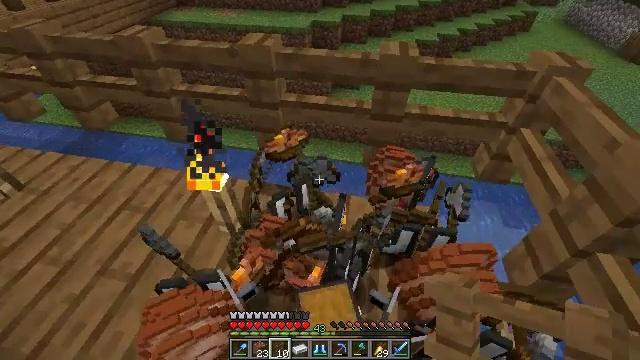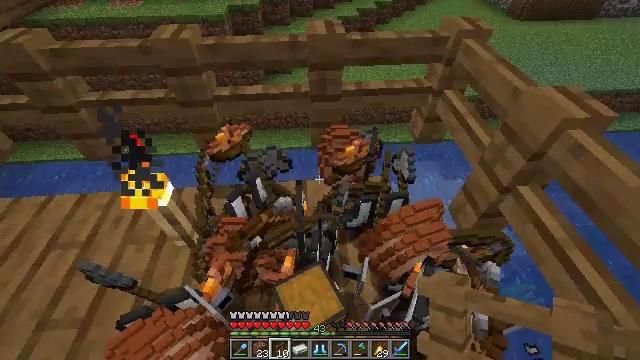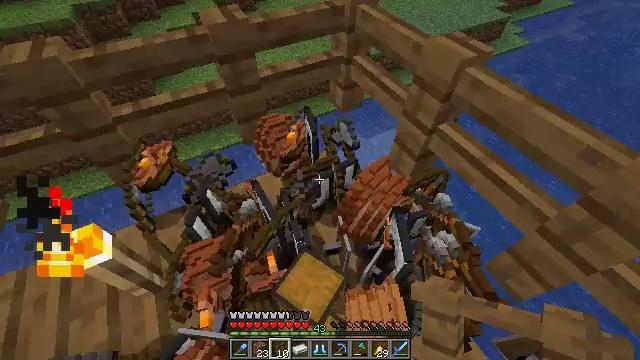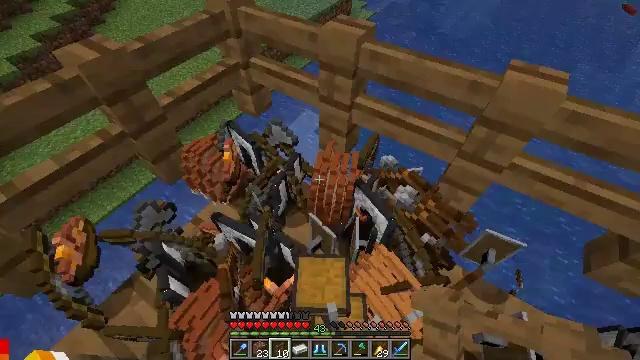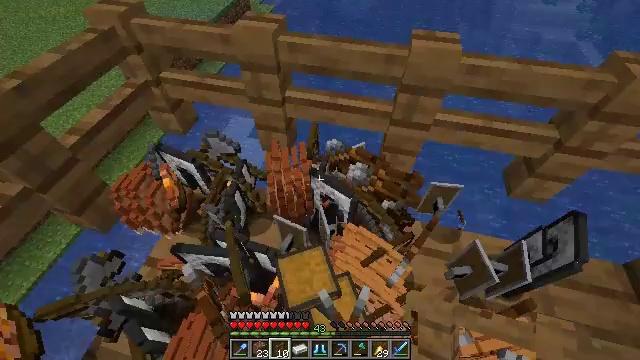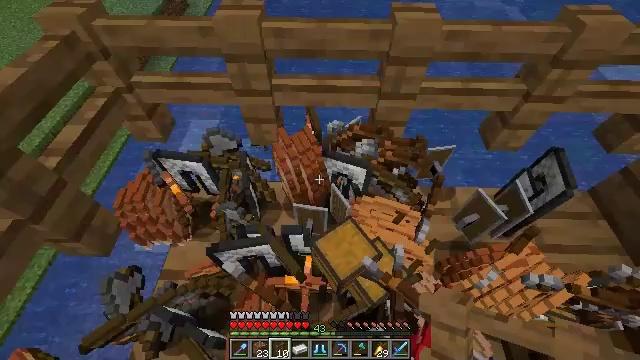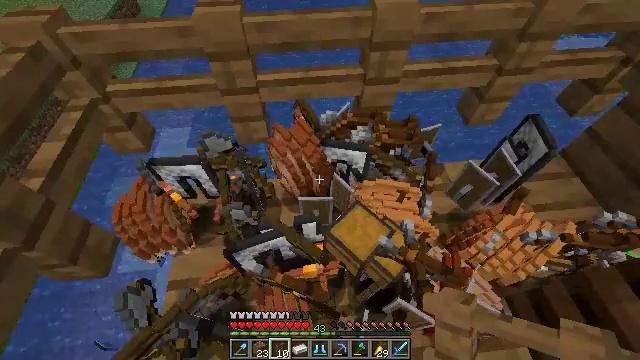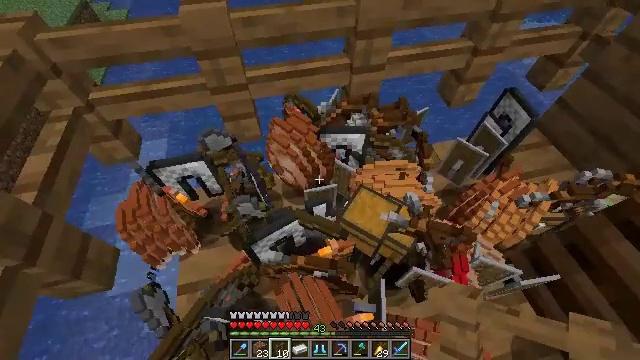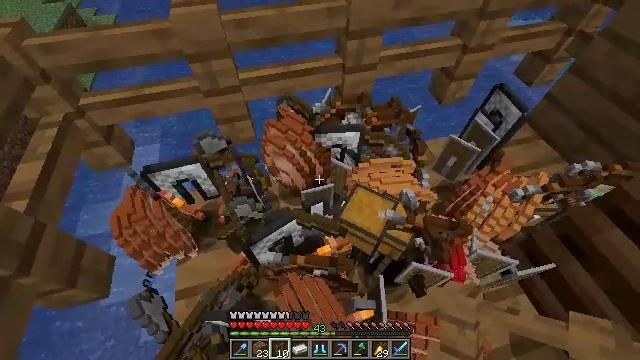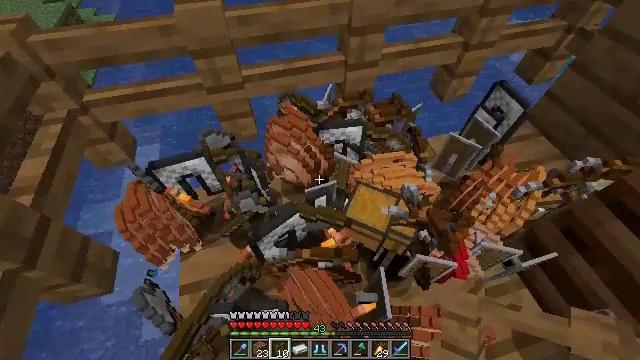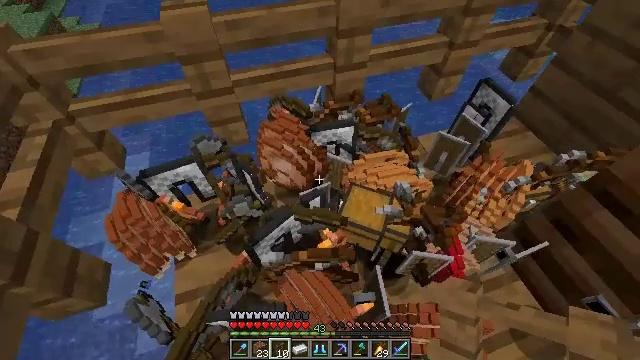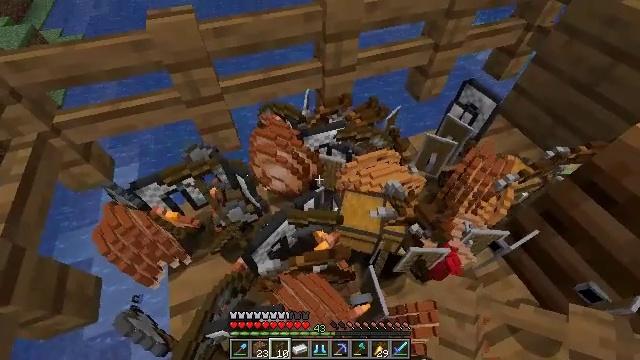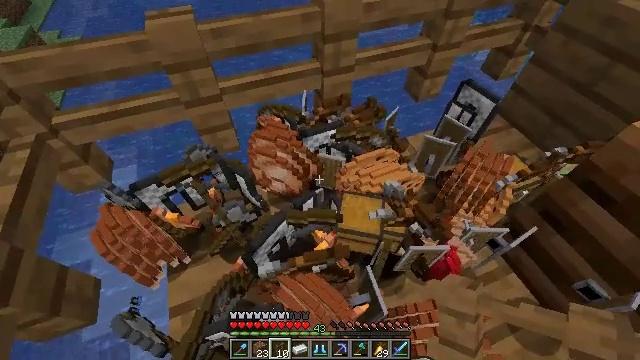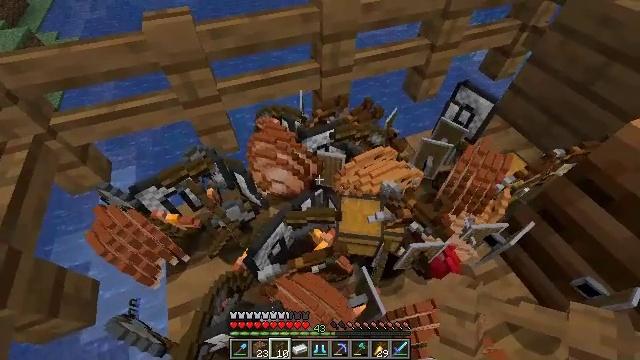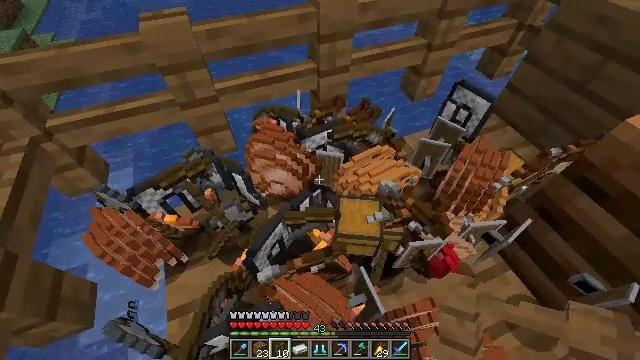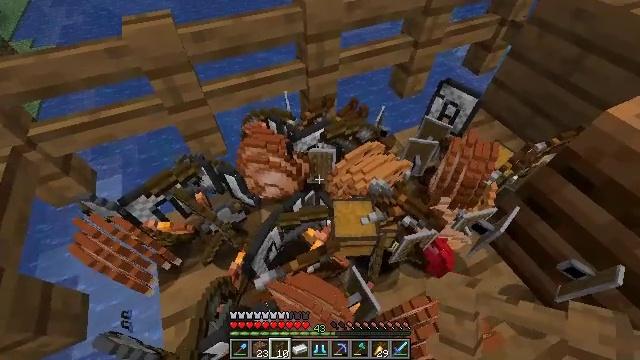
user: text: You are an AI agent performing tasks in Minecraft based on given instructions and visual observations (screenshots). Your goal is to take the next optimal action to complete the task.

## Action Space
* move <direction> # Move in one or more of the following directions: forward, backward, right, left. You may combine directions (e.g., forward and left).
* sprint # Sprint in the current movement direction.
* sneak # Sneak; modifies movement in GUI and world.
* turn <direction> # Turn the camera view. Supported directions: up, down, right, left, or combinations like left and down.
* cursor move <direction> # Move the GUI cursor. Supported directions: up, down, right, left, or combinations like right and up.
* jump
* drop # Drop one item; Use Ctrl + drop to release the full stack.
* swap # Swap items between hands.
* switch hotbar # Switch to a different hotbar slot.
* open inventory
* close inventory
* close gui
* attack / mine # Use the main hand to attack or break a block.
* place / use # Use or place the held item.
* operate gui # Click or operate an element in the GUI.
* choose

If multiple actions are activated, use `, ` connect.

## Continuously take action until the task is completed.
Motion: motion action
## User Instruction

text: Drop chainmail leggings.
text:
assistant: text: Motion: move left, turn right and down
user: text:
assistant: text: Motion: move left, turn right and down
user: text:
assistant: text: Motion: move left, turn right
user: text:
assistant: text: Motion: move left, turn right
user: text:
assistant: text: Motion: move left, turn right and down
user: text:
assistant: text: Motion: turn right
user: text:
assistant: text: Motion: turn right
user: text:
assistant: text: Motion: turn right
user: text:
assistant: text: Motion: no_op
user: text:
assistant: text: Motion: turn right
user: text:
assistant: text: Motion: turn right and up
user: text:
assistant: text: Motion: no_op
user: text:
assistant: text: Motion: no_op
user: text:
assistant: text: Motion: no_op
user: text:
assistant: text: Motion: turn right
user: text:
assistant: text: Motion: turn right
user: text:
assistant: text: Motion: no_op
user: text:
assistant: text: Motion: no_op
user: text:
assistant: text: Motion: no_op
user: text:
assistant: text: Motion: no_op
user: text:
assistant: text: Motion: turn right
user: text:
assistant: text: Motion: no_op
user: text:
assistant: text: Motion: no_op
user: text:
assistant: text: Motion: no_op
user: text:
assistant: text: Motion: no_op
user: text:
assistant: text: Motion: no_op
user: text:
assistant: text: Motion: no_op
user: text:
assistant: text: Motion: no_op
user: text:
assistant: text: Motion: no_op
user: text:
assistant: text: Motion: no_op